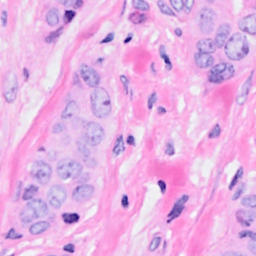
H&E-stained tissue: Breast